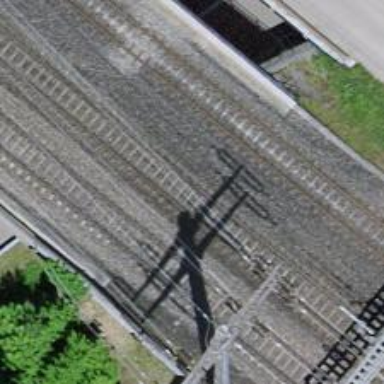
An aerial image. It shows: Bridge over electrified railway with contact line.